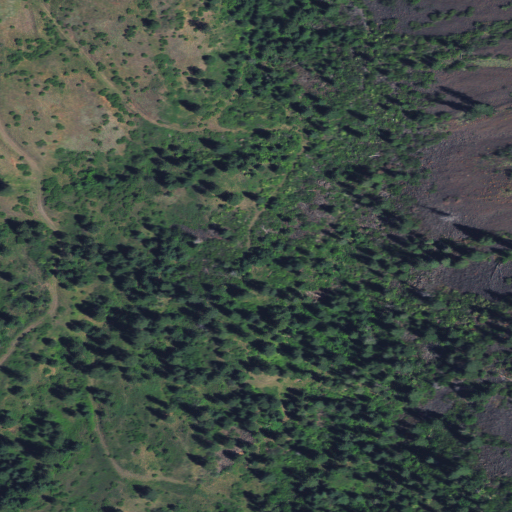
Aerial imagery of plain(s) in Idaho named Lacey Flat containing evergreen forest, shrub, and grassland